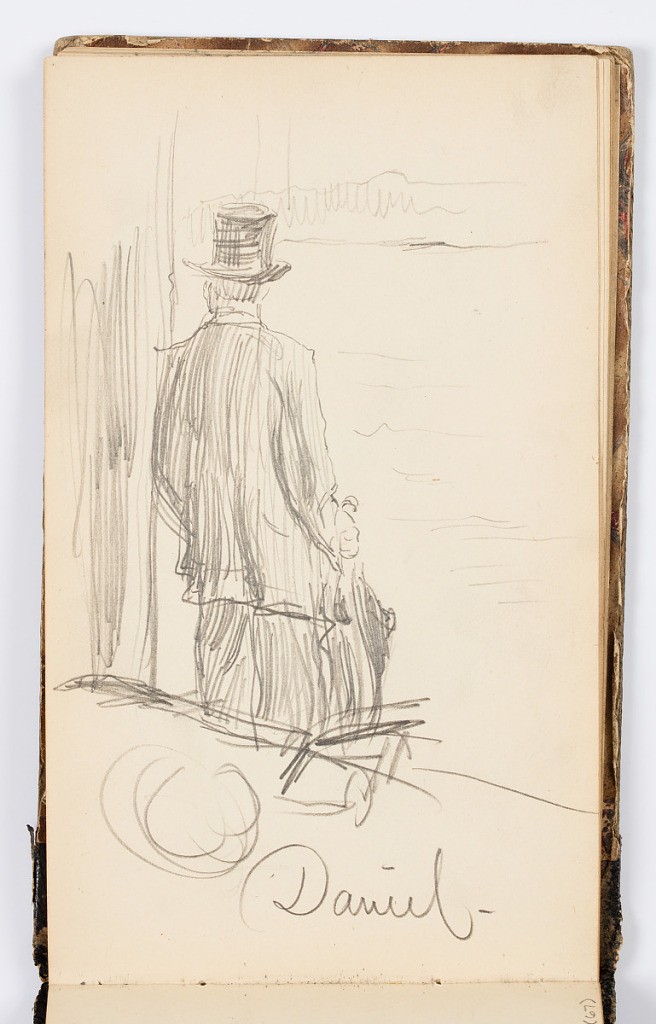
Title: Sketchbook Page: Daniel
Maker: Kenyon Cox, American, 1856–1919
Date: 1875
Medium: Graphite on paper
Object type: Sketchbook folio
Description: Sketch of a man in a top hat from behind.